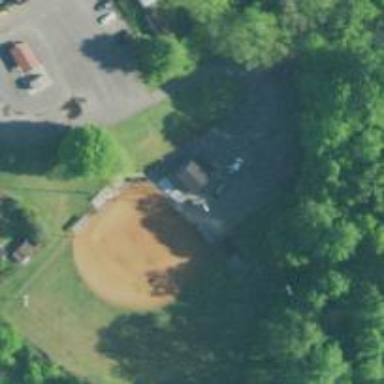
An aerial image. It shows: Softball pitch for leisure land activities.